Field crop: tomato
Growth stage: 2
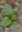
Species: solanum